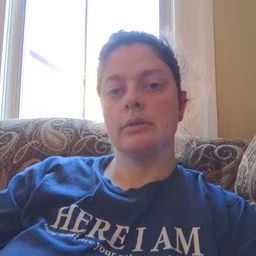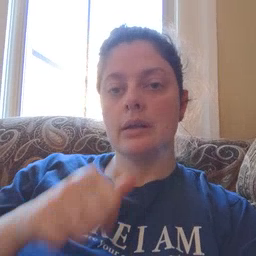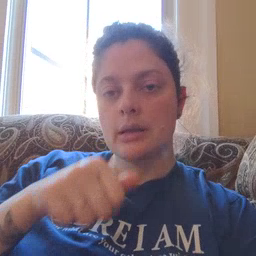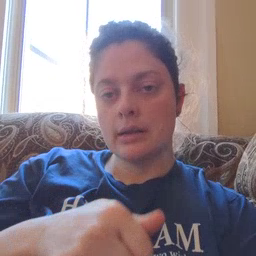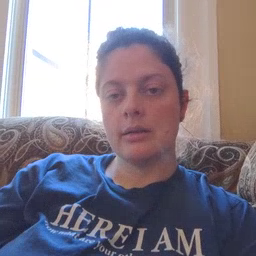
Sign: hide